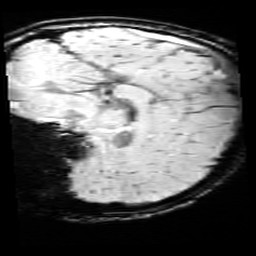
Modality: SWI
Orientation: sagittal
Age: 14
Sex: female
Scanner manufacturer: siemens
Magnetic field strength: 3 T
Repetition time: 0.027 s
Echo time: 0.02 s